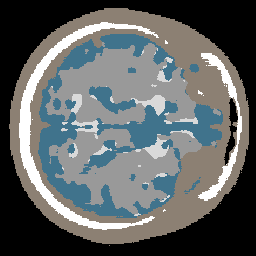
Label: no_lesion